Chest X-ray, PA view. Patient: 59 years old, sex M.
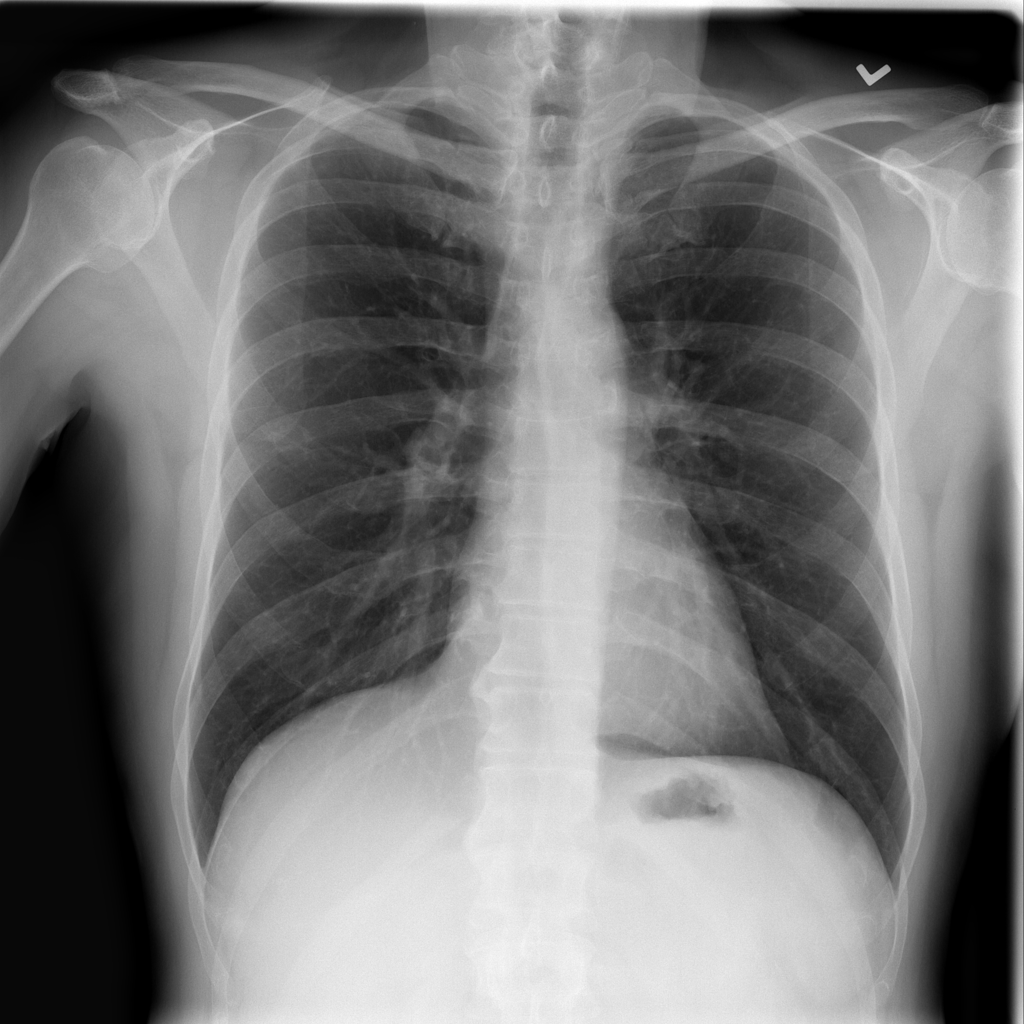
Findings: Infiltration